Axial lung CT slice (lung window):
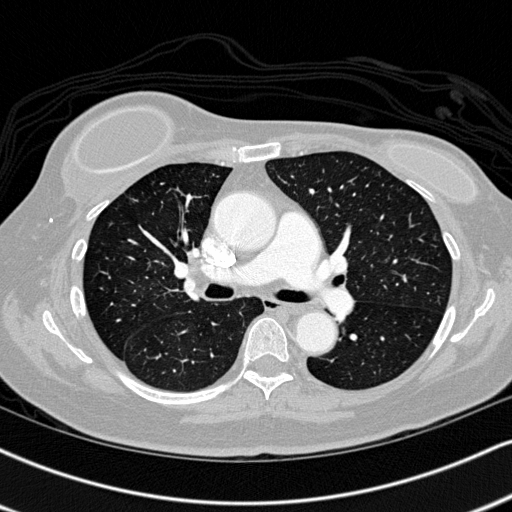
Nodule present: no